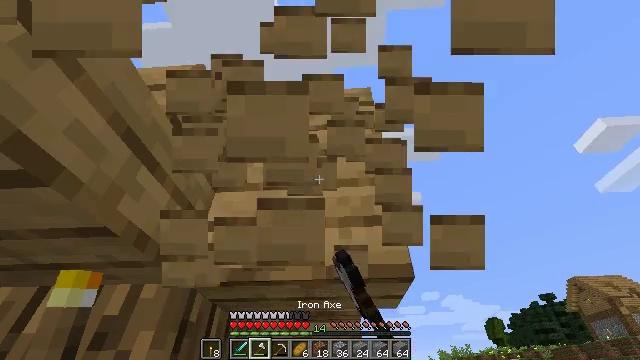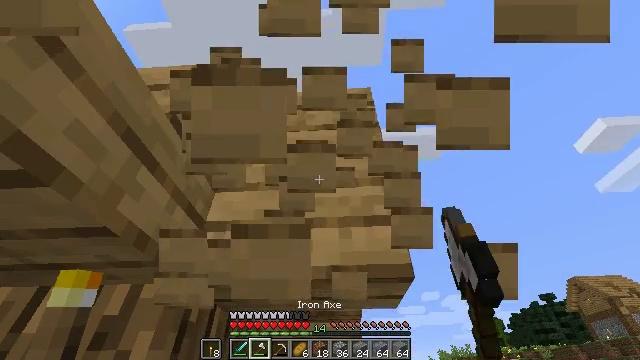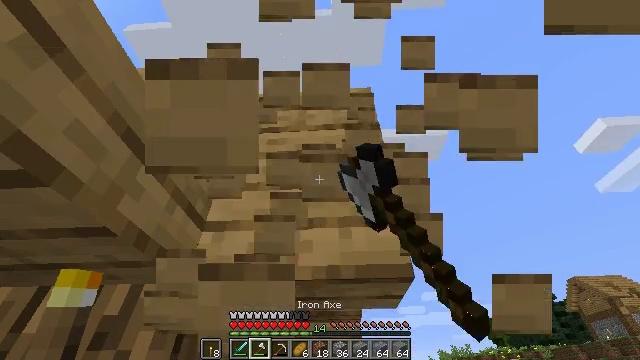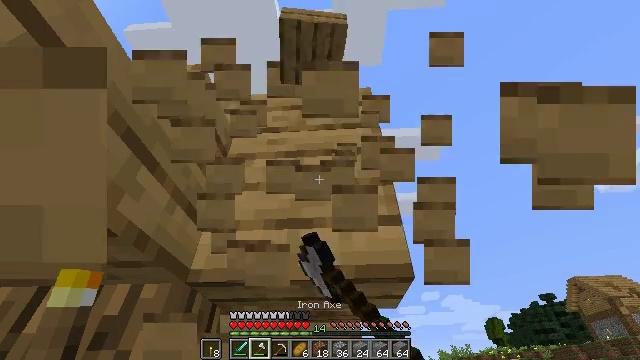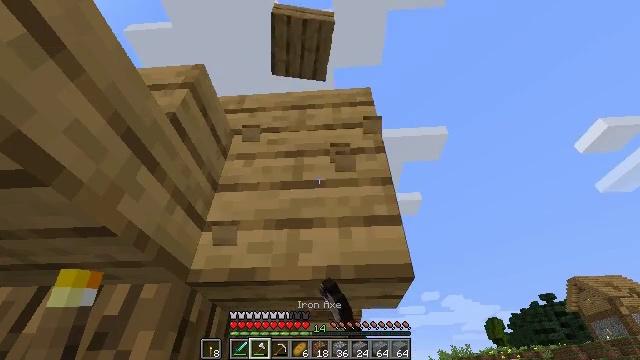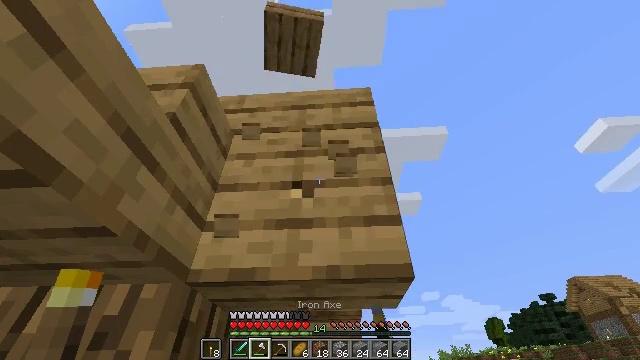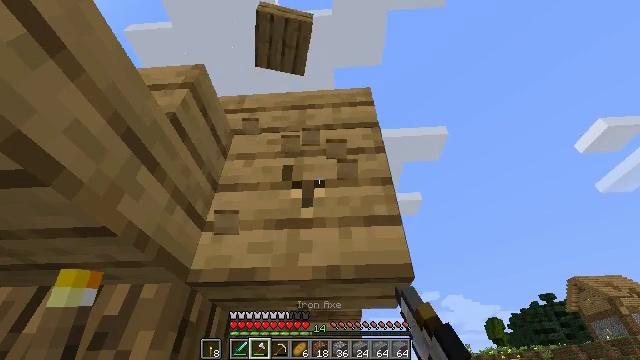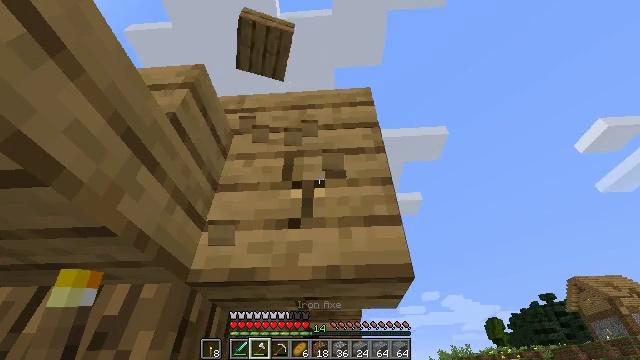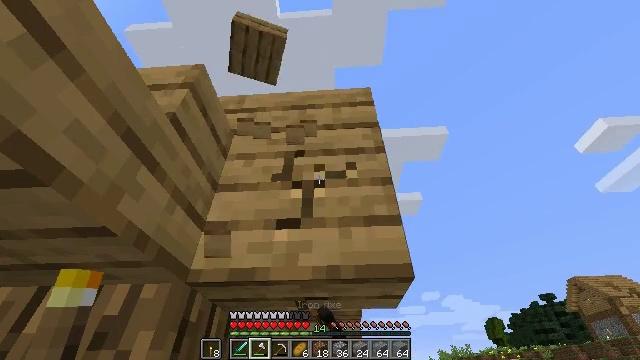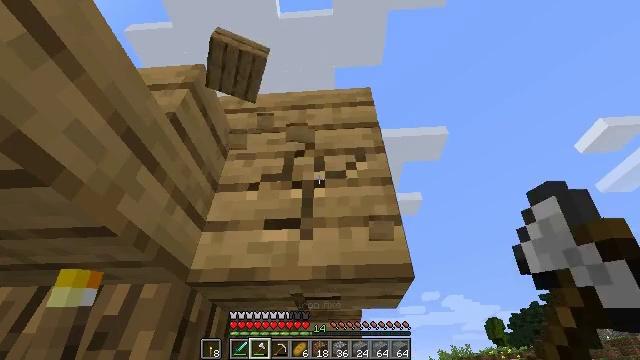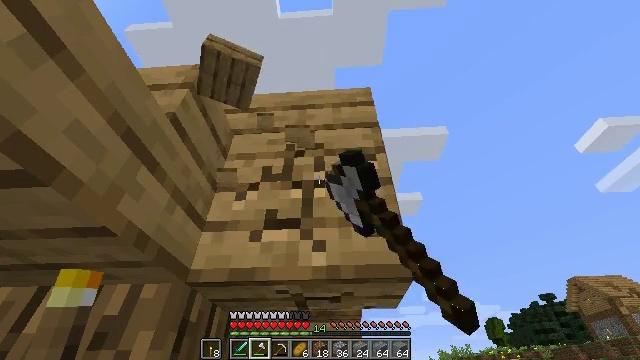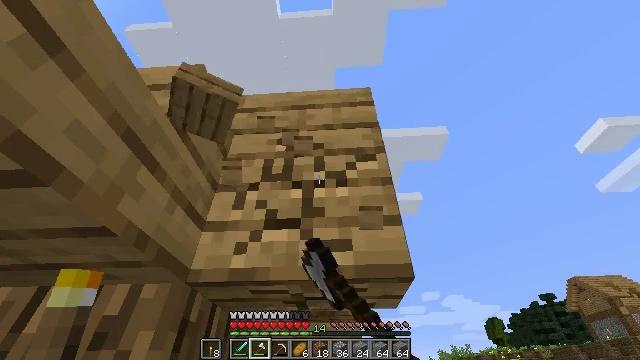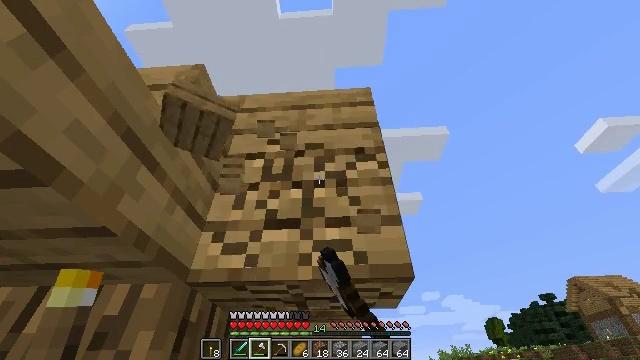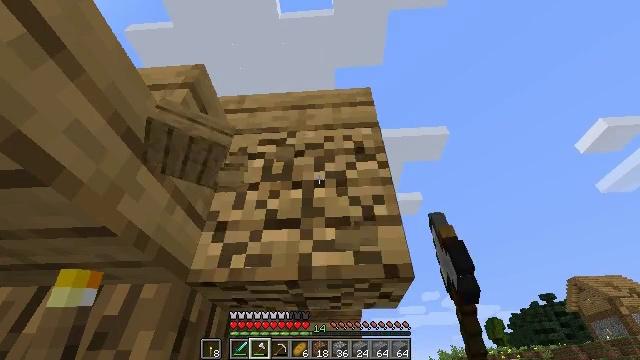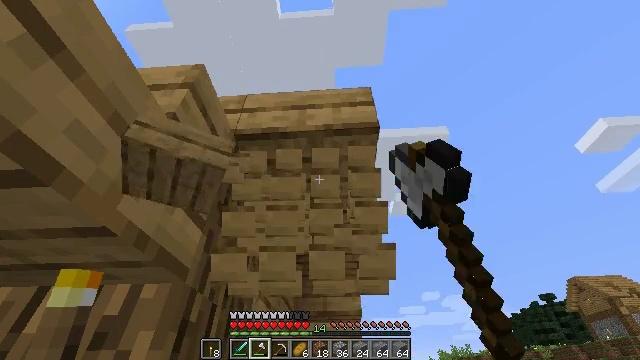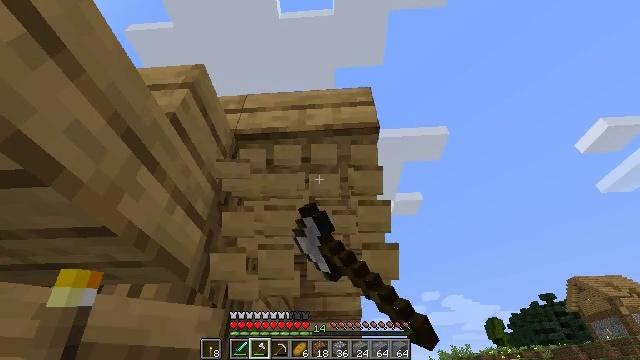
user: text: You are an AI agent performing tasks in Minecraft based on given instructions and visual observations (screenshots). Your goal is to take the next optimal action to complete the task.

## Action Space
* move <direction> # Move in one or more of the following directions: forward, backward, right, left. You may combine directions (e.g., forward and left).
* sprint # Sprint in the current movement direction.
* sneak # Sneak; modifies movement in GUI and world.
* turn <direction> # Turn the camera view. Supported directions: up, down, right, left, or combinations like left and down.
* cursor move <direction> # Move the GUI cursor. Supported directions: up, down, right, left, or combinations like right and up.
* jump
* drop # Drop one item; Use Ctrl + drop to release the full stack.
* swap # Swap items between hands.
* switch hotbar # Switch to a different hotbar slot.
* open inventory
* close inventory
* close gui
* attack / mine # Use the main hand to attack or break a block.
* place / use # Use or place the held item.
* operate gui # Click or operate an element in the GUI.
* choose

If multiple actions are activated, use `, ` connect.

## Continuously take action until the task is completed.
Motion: motion action
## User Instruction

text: Attack the oak stairs to recycle them.
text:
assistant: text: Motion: attack / mine
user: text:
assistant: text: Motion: attack / mine
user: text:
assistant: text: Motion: attack / mine
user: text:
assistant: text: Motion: attack / mine
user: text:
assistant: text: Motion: attack / mine
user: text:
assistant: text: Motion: attack / mine
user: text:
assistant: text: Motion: attack / mine
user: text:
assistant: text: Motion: attack / mine
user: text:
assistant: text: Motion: attack / mine
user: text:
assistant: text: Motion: attack / mine
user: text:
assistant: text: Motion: attack / mine
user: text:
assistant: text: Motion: attack / mine
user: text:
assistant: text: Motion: attack / mine
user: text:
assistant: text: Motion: attack / mine
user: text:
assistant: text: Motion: attack / mine
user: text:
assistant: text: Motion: attack / mine
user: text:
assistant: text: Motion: attack / mine
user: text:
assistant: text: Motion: attack / mine
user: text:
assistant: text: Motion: move forward, attack / mine
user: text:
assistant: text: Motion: move forward, attack / mine
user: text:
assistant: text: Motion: move forward, attack / mine
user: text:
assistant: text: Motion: move forward, turn left and up, attack / mine
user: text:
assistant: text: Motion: move forward, turn left and up, attack / mine
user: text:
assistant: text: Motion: attack / mine
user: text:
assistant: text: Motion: attack / mine
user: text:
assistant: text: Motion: attack / mine
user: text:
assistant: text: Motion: attack / mine
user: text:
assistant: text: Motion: attack / mine
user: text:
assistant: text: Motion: attack / mine
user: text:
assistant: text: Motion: attack / mine